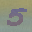
Label: 5